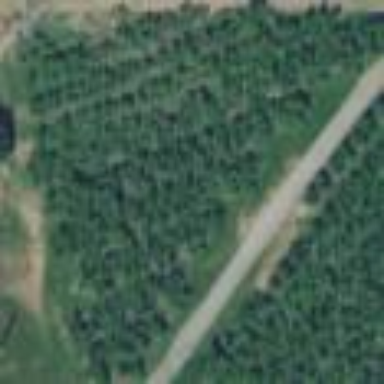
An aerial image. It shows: Orchard.